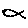
Label: fish